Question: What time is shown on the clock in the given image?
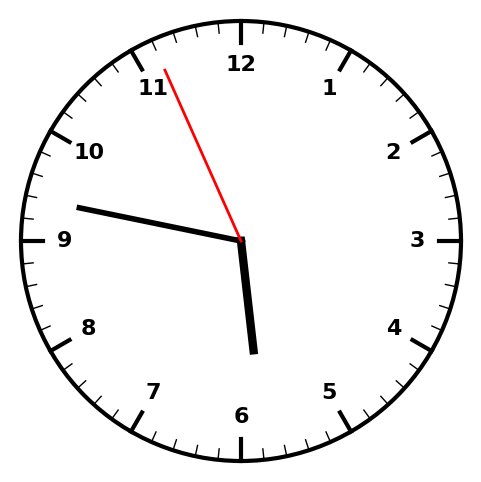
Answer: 05:46:56